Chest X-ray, PA view. Patient: 70 years old, sex M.
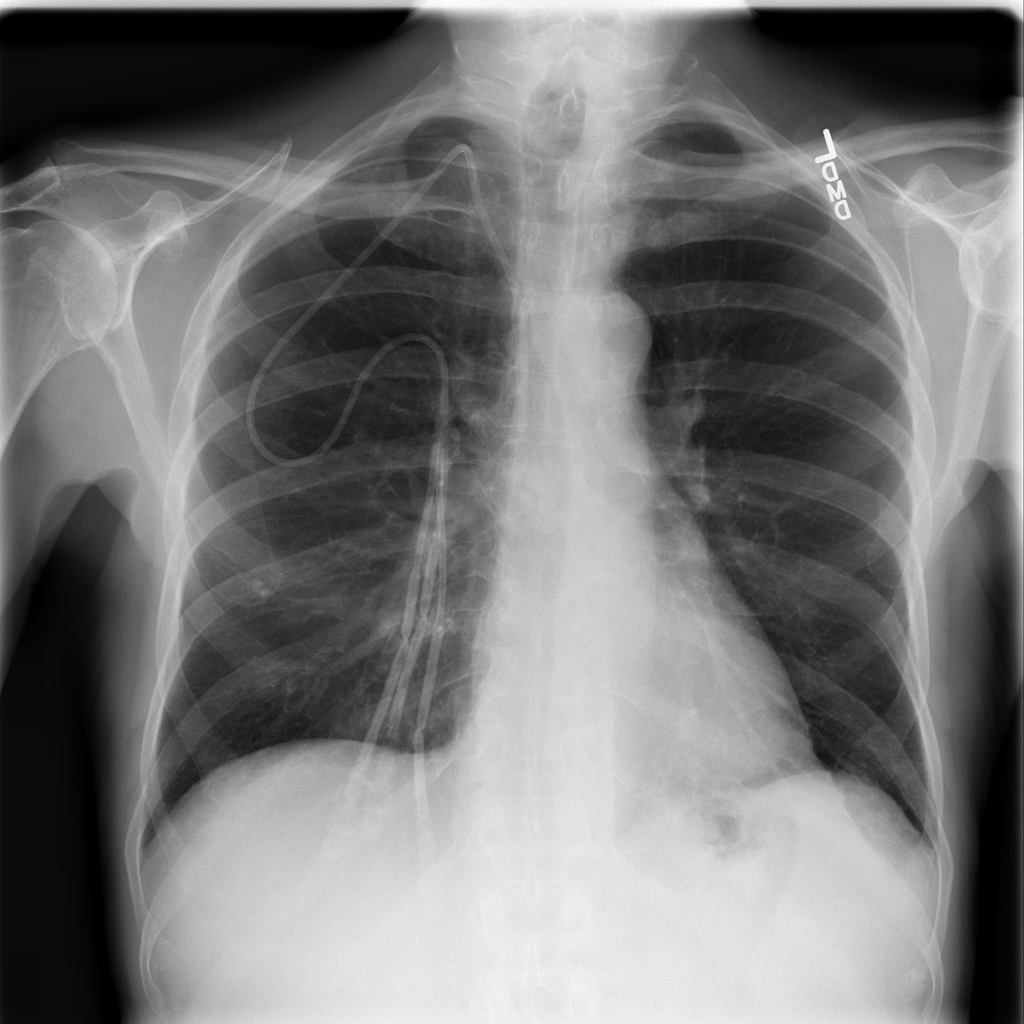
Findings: No Finding